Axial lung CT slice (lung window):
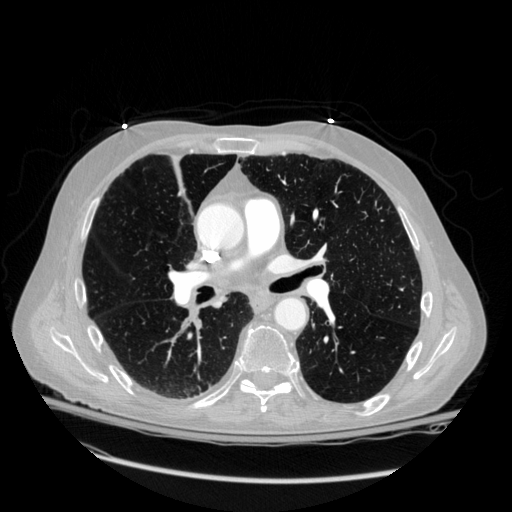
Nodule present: no